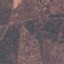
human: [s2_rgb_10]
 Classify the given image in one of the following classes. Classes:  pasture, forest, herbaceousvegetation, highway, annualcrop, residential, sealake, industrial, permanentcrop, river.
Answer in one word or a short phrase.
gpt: PermanentCrop